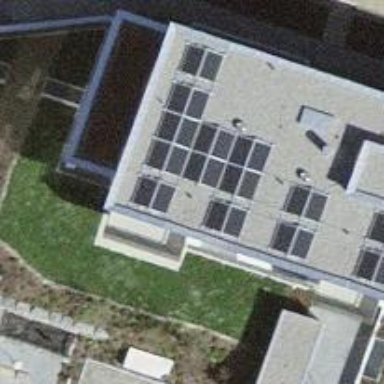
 consisting of solar photovoltaic panels."